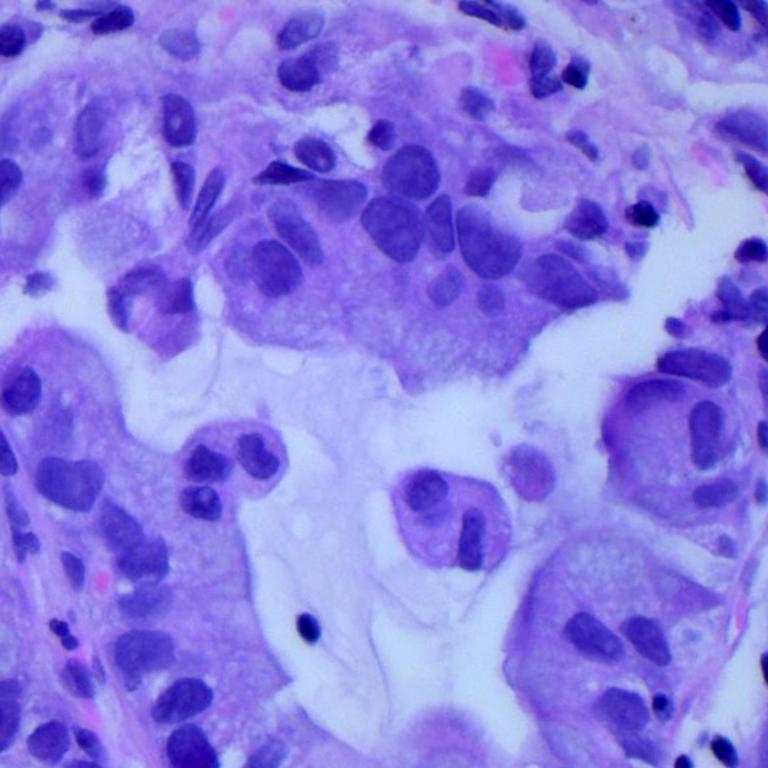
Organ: lung
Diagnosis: adenocarcinomas